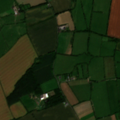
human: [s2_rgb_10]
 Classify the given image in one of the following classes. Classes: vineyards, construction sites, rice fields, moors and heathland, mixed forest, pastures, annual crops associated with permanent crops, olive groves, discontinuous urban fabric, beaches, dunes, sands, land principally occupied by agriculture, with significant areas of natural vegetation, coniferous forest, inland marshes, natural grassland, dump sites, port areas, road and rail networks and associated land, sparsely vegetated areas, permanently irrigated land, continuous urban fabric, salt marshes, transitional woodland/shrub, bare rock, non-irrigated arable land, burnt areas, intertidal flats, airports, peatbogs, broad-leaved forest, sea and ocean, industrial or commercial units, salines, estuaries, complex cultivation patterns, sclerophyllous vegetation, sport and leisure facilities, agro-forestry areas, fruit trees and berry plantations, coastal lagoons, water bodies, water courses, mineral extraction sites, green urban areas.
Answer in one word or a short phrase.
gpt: non-irrigated arable land, pastures